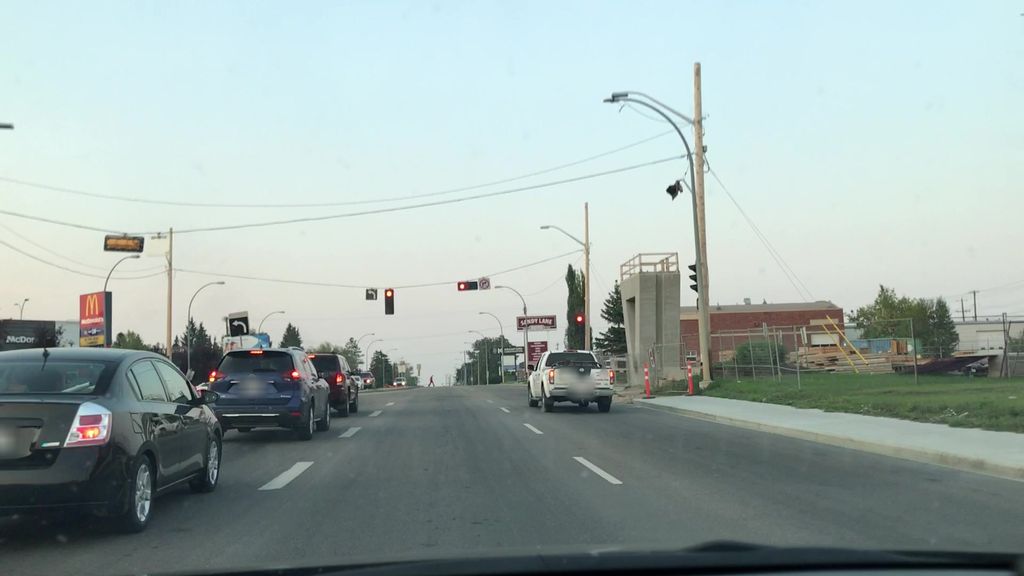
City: edmonton